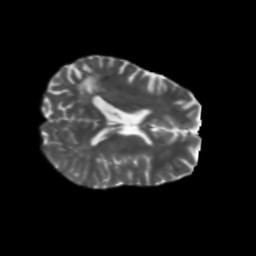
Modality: T2w
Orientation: axial
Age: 42
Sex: female
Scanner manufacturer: siemens
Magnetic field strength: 3 T
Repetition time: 5.47 s
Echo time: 0.0854 s